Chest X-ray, PA view. Patient: 65 years old, sex M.
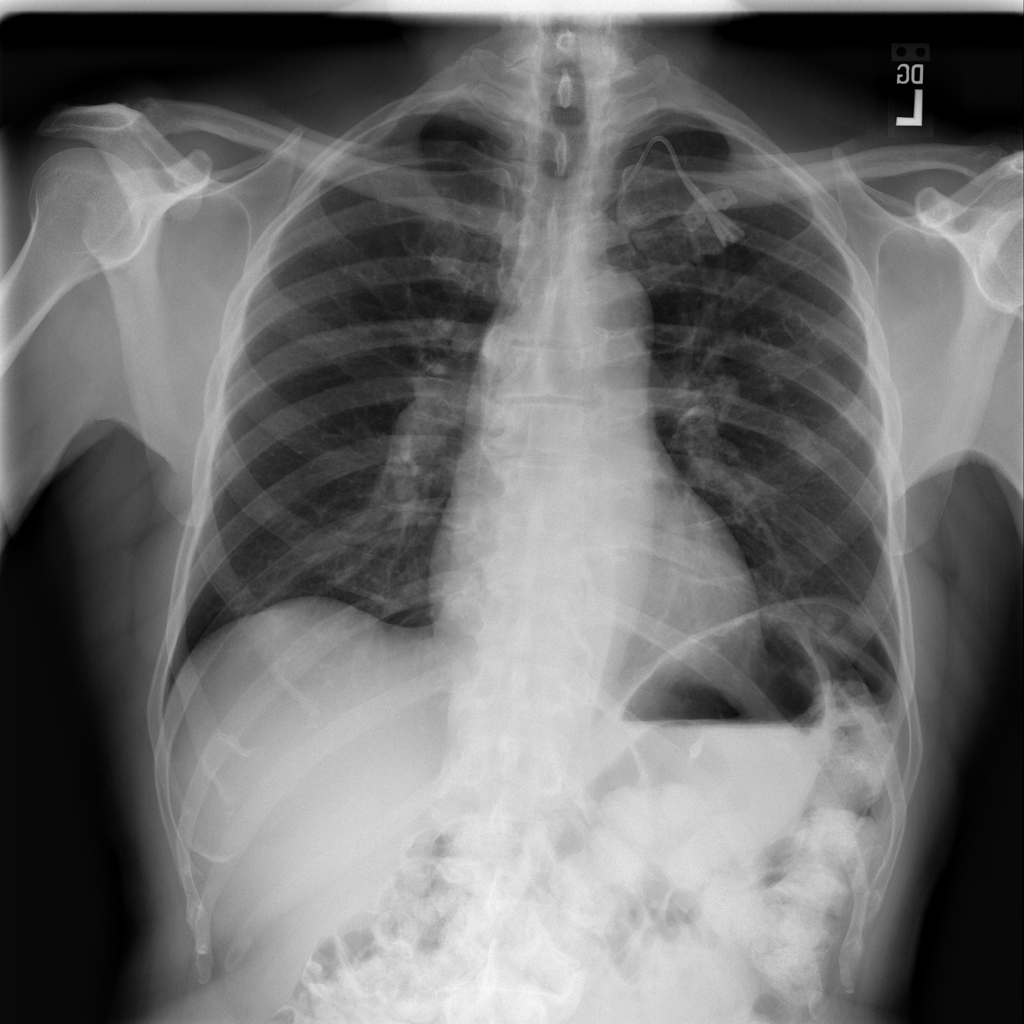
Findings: No Finding